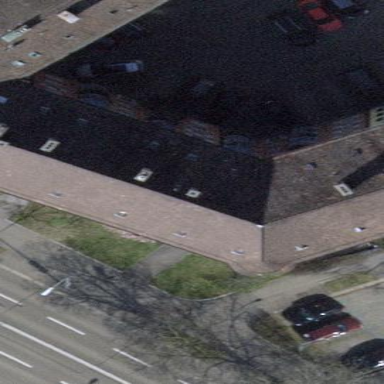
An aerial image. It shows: Building.